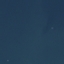
Label: SeaLake